Question: Each row is a QHBoxLayout, I want all of the gray space to be used up by the layout and I want the first widget to use all of the space. How can I make that happen? This is my current setup:
layoutStretch: 1,0,0,0
layoutSizeConstraint: SetMaximumSize
sizePolicy: [Expanding, Preferred, 5, 0]
This currently behaves correctly, it's when I maximize the window that the extra space appears.

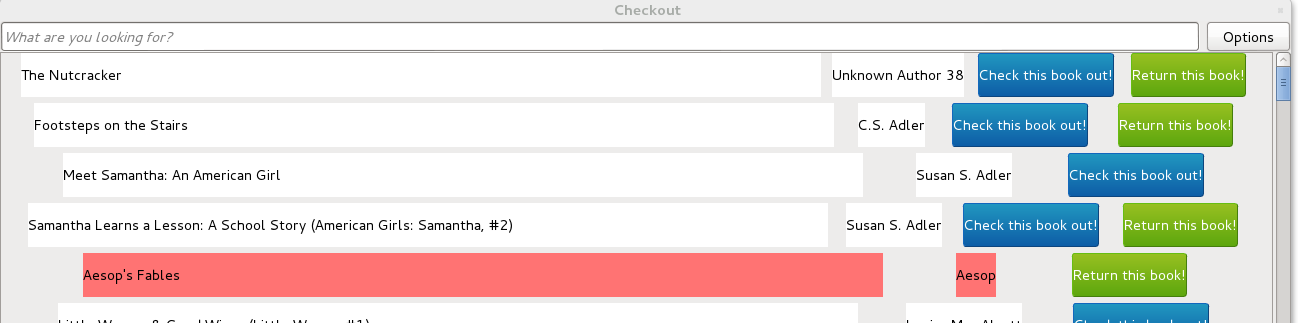
Answer: It looks like the first widget is constrained by the 'maximumWidth'. Leave it at the default ('<PHONE>') so that it can grow as much as needed.